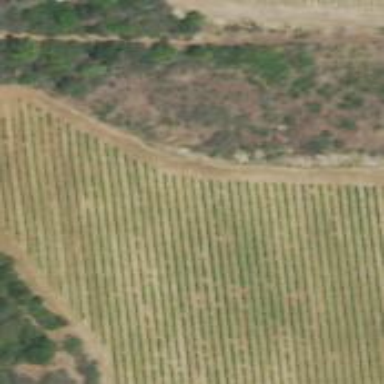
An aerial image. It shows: Vineyard with wine grapes as the crop.